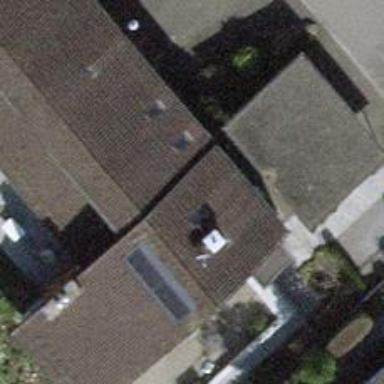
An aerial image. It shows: Small solar photovoltaic panel generator on the roof of building.